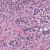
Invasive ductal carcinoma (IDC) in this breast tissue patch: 1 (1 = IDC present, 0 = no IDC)